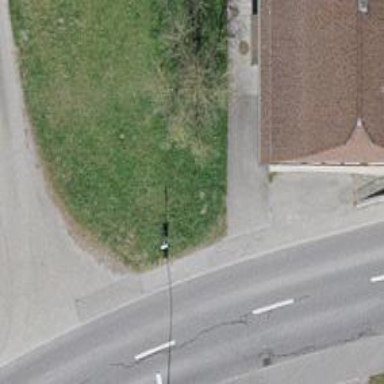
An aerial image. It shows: Bus stop with platform for public transport.